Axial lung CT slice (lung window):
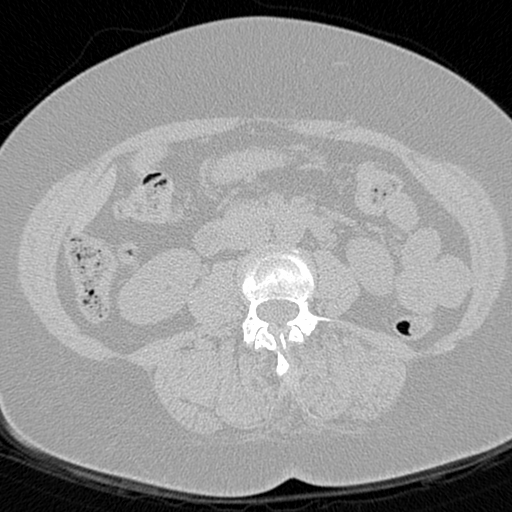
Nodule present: no